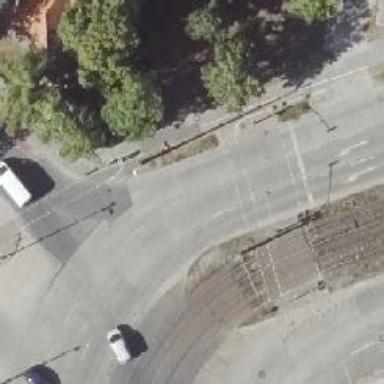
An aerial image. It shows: Secondary road with concrete surface and lane markings.